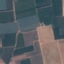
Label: PermanentCrop